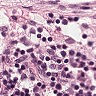
Metastatic tissue present: no